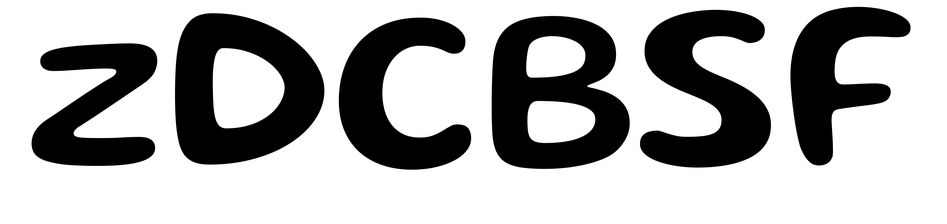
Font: Gluten_Medium